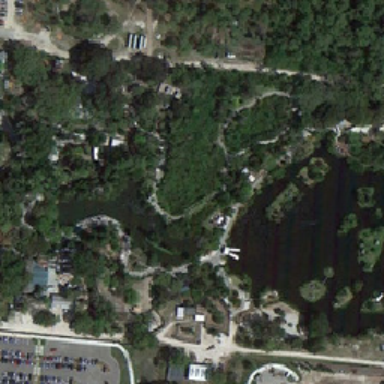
Many cars are parked outside the park .